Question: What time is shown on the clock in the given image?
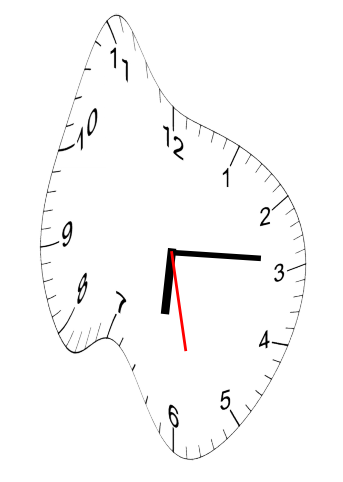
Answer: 06:14:28